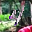
Label: 4